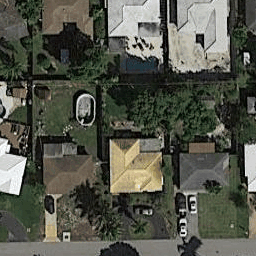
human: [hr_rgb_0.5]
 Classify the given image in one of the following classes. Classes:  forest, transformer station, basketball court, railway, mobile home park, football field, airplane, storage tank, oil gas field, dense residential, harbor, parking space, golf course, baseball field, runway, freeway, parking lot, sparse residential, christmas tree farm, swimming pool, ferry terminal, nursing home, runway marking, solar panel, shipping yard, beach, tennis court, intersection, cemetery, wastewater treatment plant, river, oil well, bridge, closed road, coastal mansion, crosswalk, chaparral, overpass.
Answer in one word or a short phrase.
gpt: dense residential